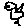
Label: bird